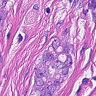
Metastatic tissue present: yes